Field crop: maize
Growth stage: 2
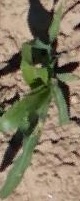
Species: maize